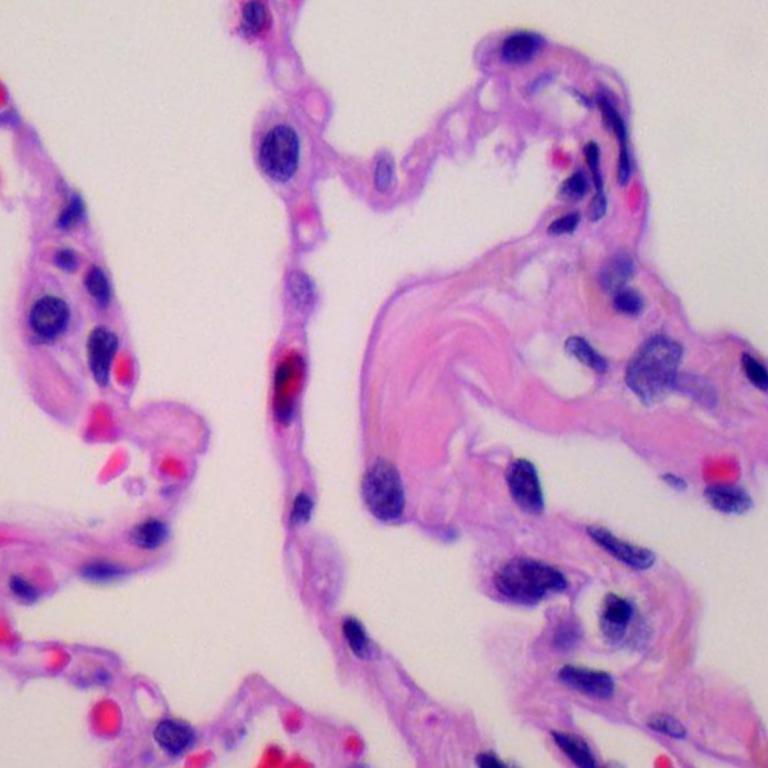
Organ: lung
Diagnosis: benign